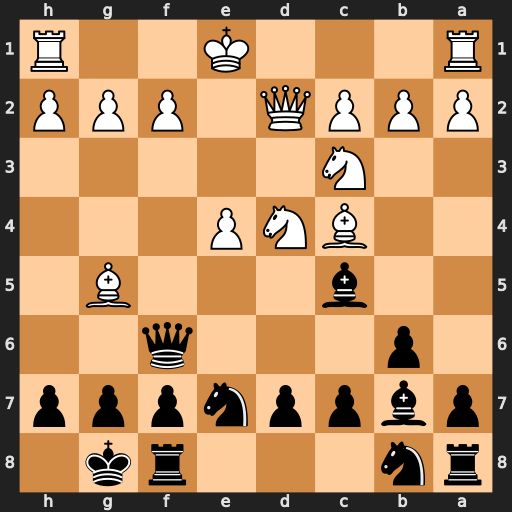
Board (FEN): rn3rk1/pbppnppp/1p3q2/2b3B1/2BNP3/2N5/PPPQ1PPP/R3K2R
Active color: b
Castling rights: KQ
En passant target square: -
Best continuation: Qxd4 Qxd4 Bxd4